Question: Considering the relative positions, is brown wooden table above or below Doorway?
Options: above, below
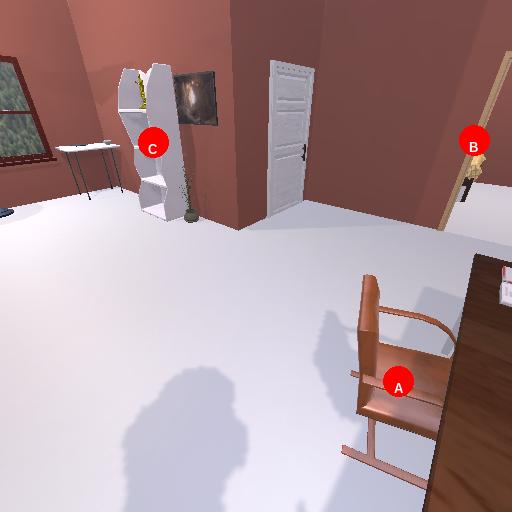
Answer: above